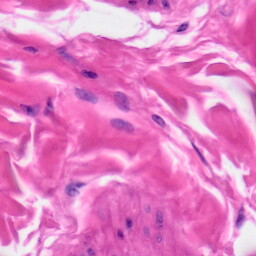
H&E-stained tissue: Skin